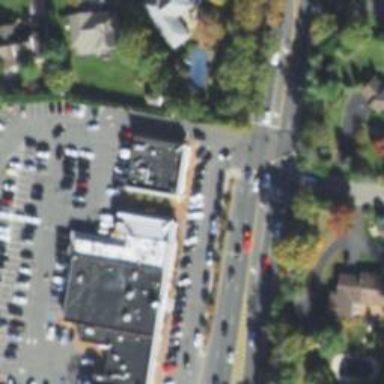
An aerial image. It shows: Supermarket.